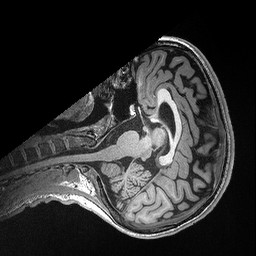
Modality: T1w
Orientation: axial
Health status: healthy
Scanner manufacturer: siemens
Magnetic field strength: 3 T
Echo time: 0.00298 s